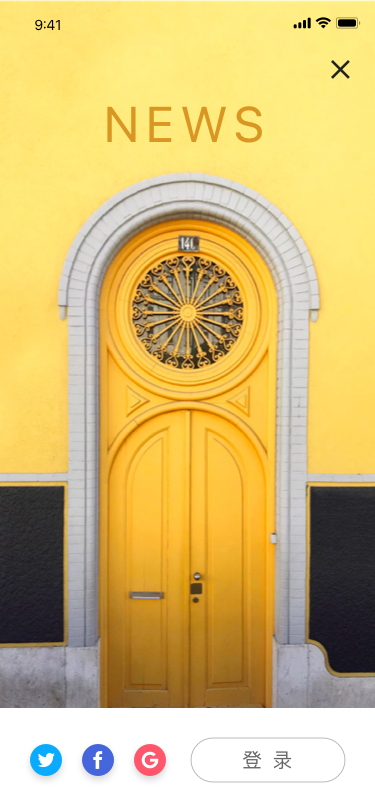
Text in this UI design:
NEWS
登 录